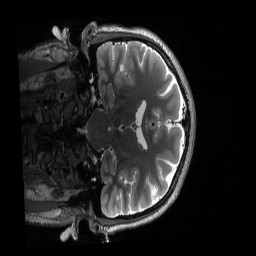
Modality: T2w
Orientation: coronal
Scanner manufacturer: siemens
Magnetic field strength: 3 T
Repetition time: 3.2 s
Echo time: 0.563 s